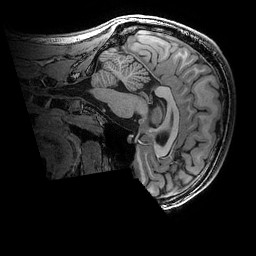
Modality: T1w
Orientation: sagittal
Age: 21
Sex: male
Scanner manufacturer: ge
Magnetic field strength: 3 T
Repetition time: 0.007 s
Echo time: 0.00342 s